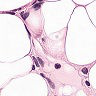
Metastatic tissue present: yes